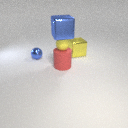
small blue metal sphere to the left of large yellow metal cube